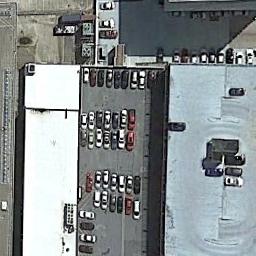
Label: parking_lot